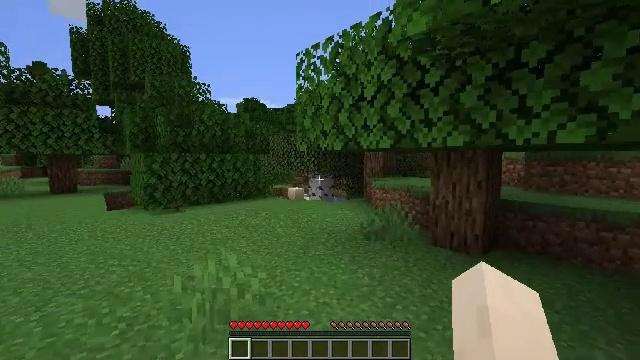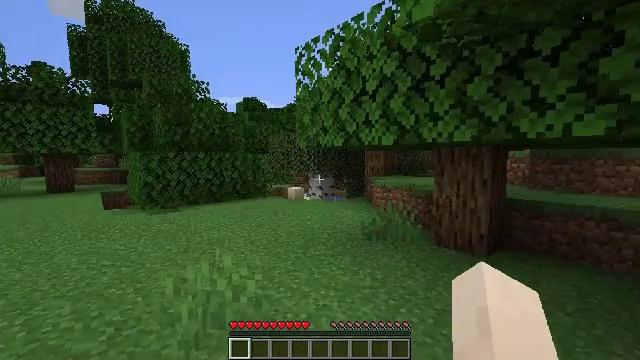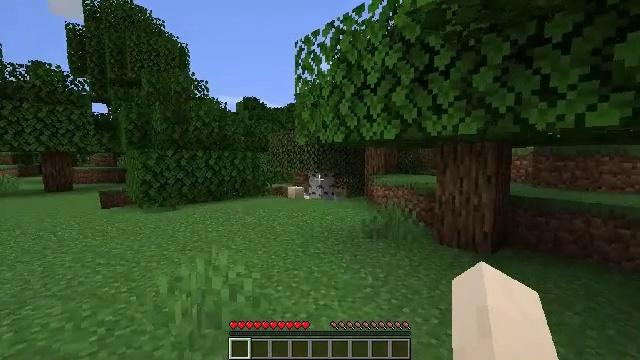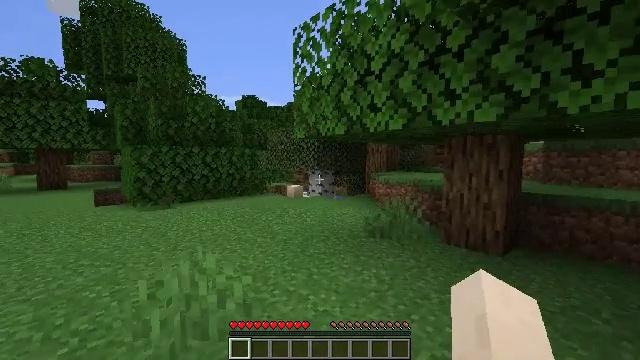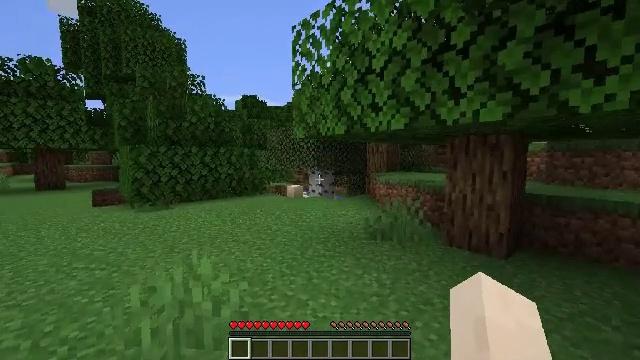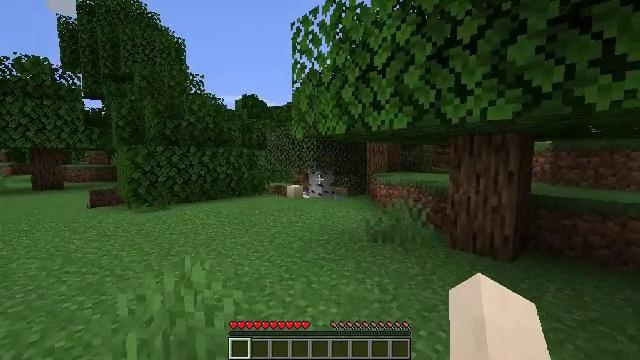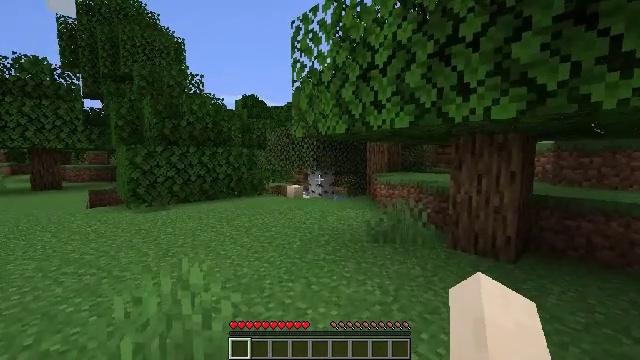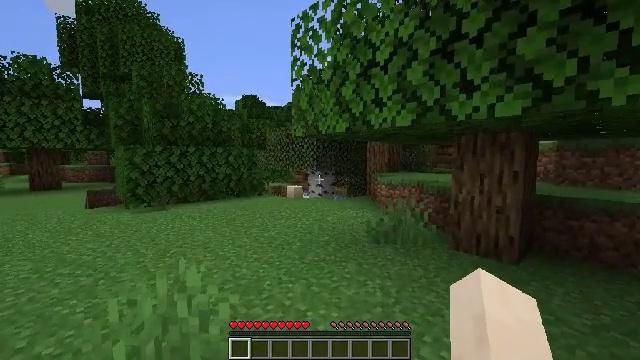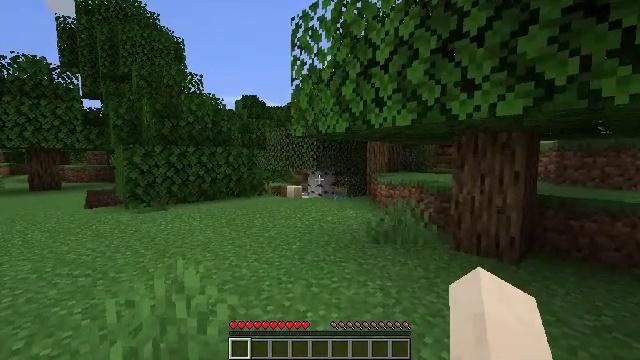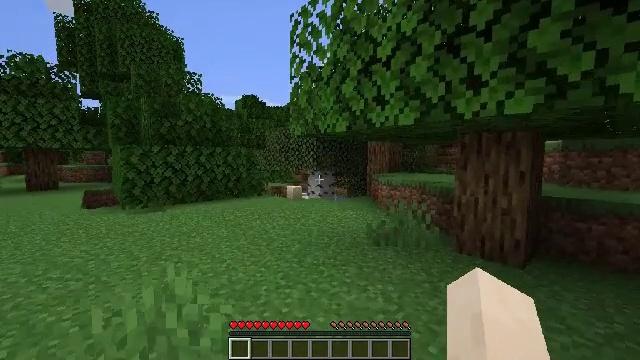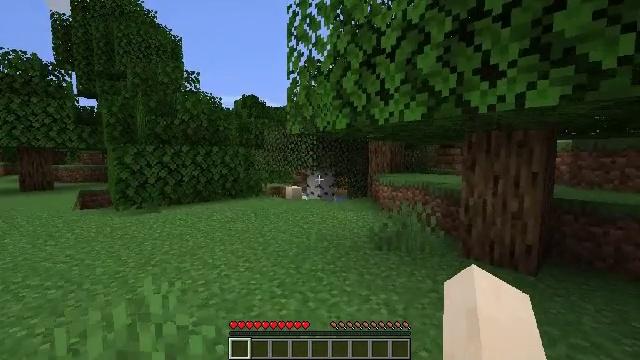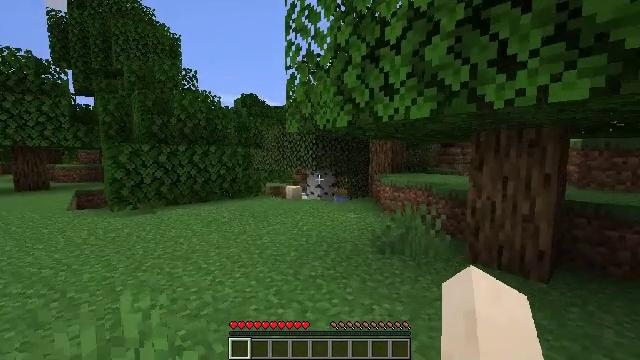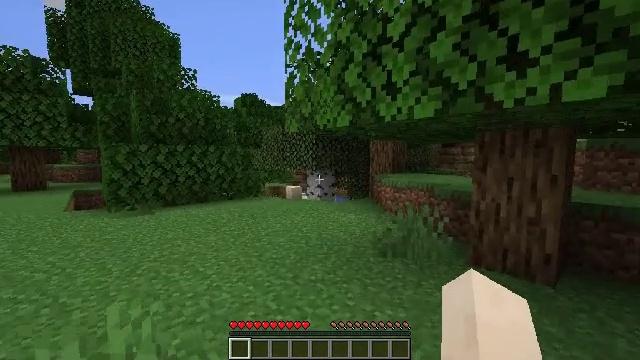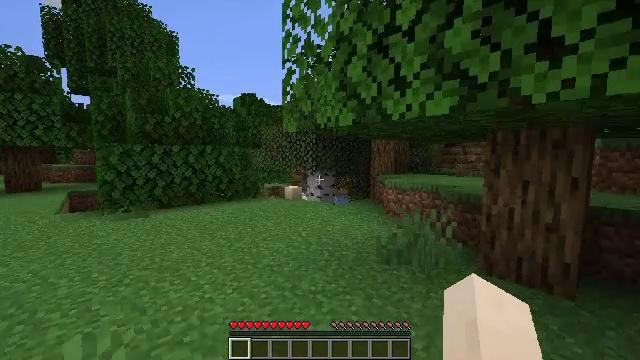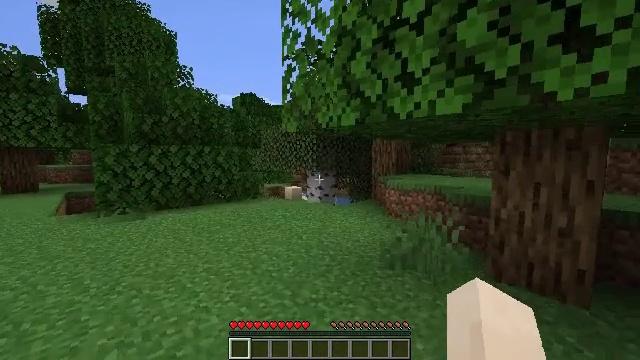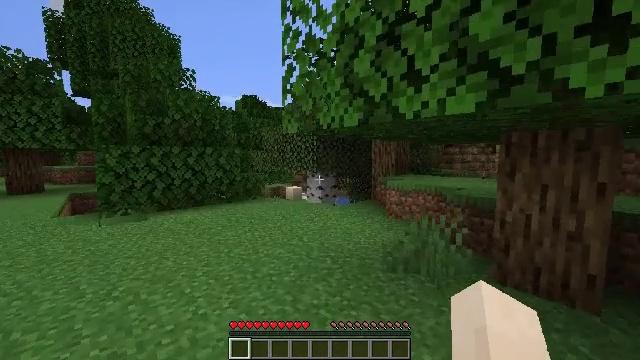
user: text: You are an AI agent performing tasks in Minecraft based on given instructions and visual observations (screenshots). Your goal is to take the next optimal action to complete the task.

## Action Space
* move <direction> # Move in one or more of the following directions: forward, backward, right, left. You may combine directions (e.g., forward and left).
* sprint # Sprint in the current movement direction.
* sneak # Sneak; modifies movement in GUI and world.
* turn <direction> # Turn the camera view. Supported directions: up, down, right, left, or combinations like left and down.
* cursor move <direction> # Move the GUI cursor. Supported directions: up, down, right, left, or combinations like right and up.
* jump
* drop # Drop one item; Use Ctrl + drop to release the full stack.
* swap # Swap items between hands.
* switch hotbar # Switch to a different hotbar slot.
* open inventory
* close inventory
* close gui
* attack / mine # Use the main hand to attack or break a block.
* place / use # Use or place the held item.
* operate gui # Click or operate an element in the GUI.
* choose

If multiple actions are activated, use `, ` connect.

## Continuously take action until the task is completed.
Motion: motion action
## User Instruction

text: Obtain a bee nest using a tool.
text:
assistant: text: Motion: move forward
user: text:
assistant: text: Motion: move forward
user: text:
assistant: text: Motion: move forward
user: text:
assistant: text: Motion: no_op
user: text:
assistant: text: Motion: no_op
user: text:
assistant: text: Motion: no_op
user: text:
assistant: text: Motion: no_op
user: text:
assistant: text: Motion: move forward
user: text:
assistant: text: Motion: move forward
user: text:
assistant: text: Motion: move forward
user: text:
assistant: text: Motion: move forward
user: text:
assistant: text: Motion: move forward
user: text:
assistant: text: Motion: no_op
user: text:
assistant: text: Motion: move forward
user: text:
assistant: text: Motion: move forward
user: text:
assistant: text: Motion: move forward
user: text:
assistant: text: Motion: move forward
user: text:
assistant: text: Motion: move forward
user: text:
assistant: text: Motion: move forward
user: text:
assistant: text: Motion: move forward
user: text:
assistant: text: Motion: move forward
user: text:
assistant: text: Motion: move forward
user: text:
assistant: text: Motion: move forward
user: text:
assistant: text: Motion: move forward
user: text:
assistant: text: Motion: move forward
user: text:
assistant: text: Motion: move forward
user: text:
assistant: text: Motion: move forward
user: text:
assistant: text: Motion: no_op
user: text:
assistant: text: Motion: no_op
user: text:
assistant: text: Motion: move forward